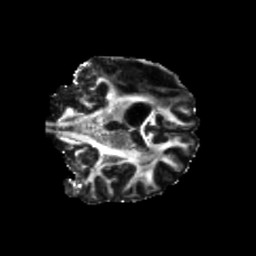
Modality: FA
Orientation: coronal
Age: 27
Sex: female
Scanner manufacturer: siemens
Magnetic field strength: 3 T
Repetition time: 5.25 s
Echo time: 0.08 s